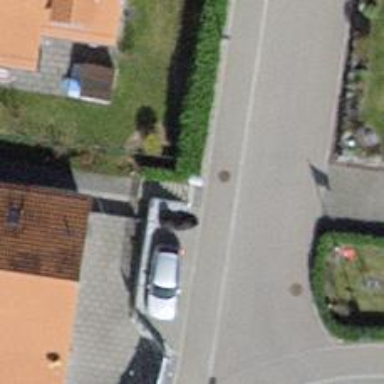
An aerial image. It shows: Set of steps on the road.